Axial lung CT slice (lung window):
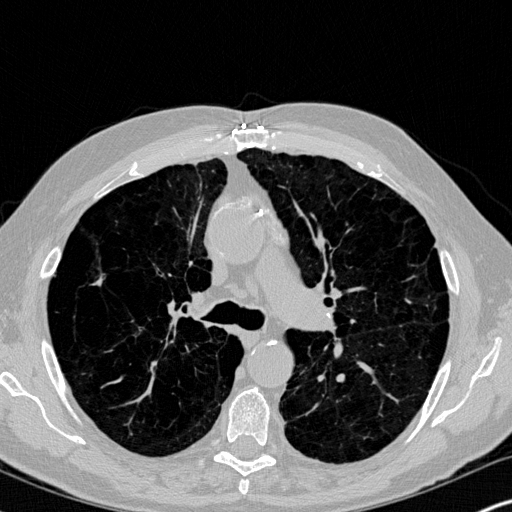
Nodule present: yes
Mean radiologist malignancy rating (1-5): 2.5